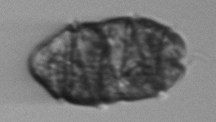
Label: Margalefidinium